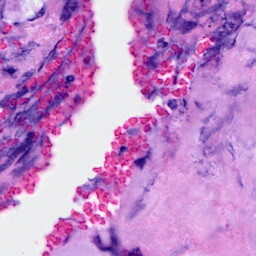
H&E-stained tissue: Breast